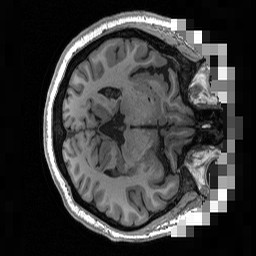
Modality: T1w
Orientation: axial
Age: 42
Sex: female
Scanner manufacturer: siemens
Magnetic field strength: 3 T
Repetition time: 2.53 s